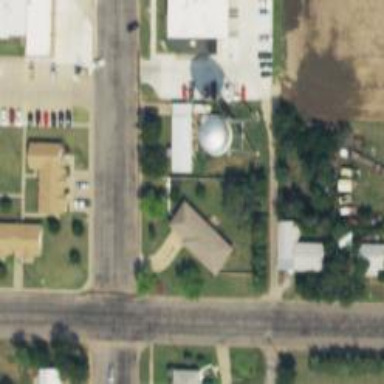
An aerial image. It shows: Water tower that is man-made.